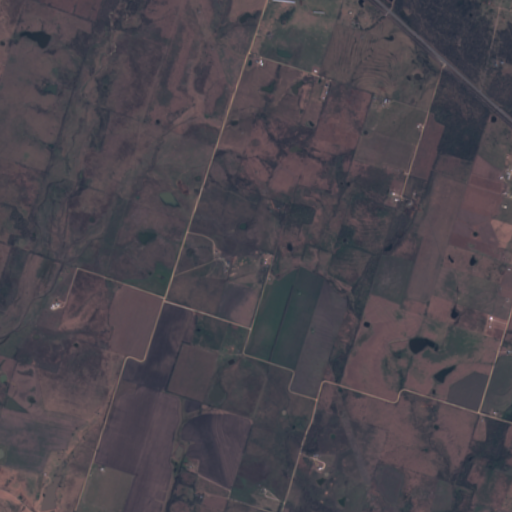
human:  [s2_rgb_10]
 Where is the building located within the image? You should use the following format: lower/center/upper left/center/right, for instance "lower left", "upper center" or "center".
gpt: The building is located in the upper center of the image.
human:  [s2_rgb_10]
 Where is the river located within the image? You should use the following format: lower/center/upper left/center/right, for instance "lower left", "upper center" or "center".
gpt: The river is located in the lower of the image.
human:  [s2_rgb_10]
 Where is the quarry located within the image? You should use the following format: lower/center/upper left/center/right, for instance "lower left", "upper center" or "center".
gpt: There is no quarry in the image.